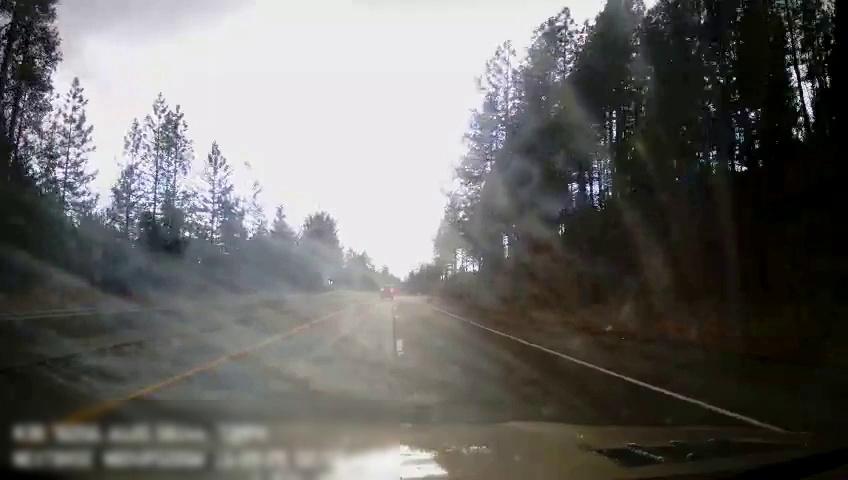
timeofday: Day
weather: Cloudy
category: Drivable Space
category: Drivable Space
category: Vehicles | Van
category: Lanes | Current Lane
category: Lanes | Alternate Lane
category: Lanes | Alternate Lane